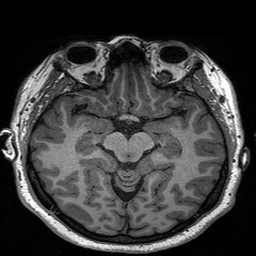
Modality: T1w
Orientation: coronal
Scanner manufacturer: siemens
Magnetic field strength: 3 T